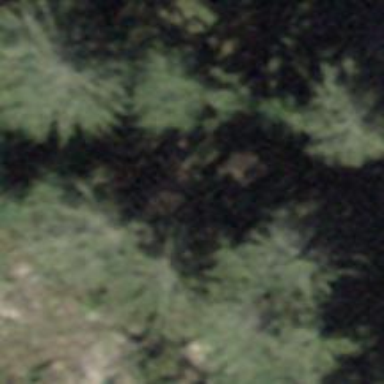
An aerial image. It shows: Forest area.